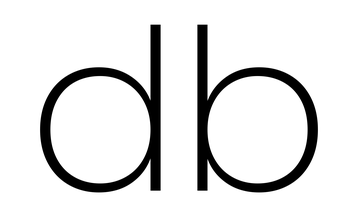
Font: Poppins-ExtraLight